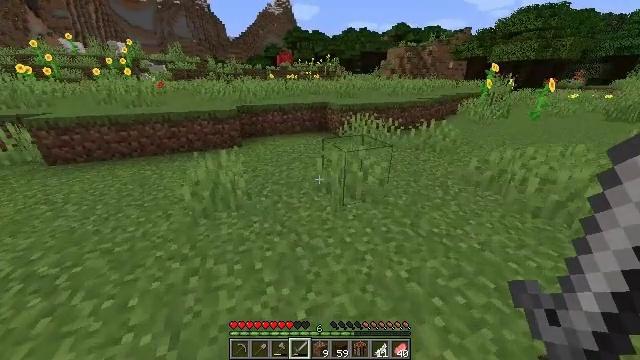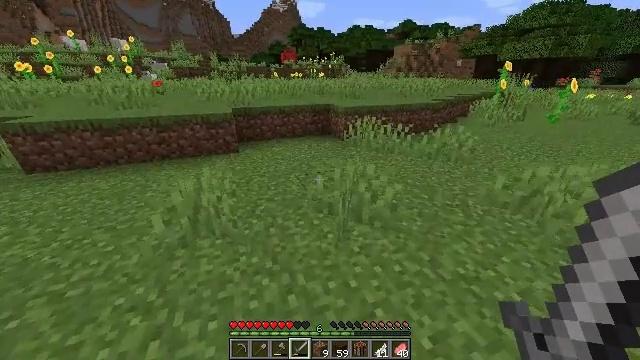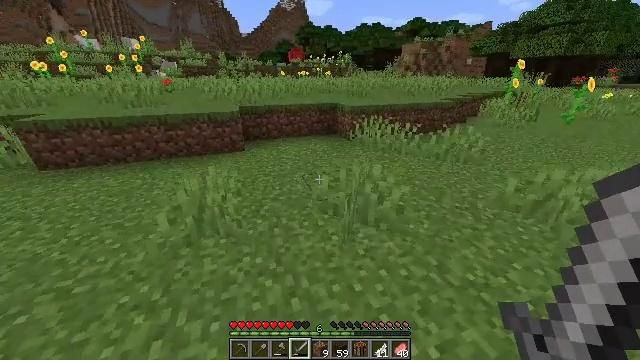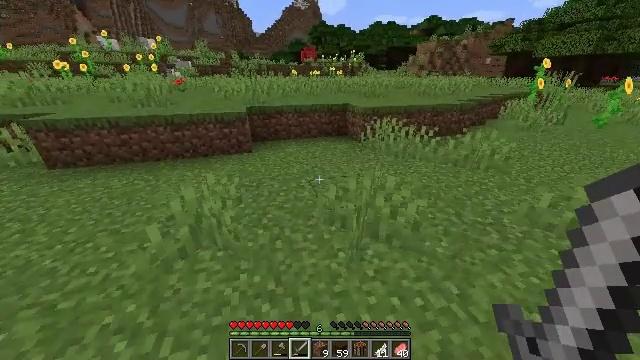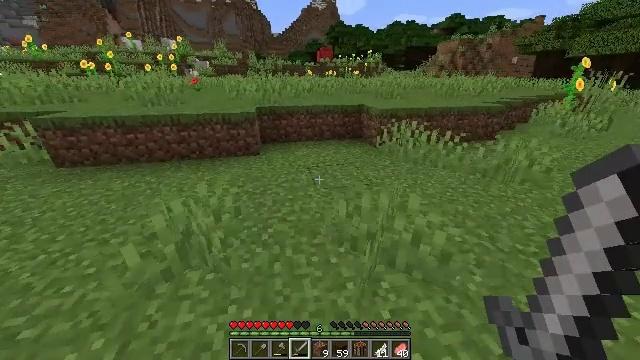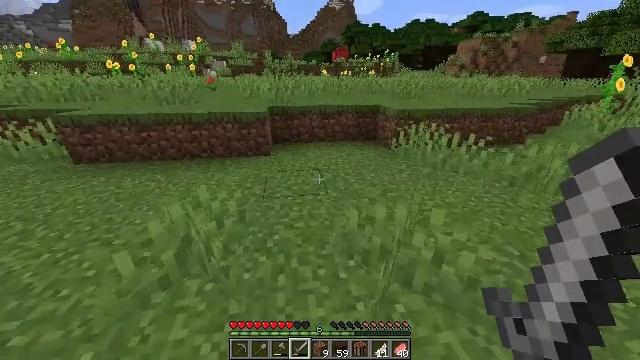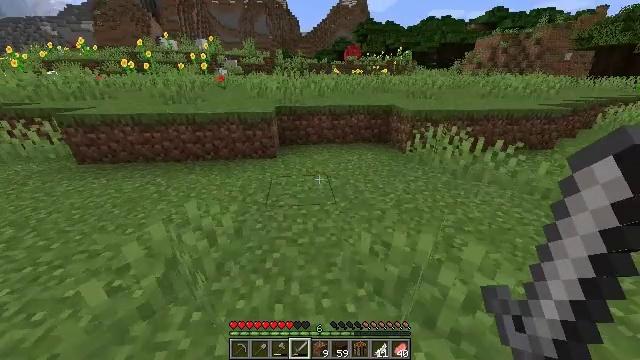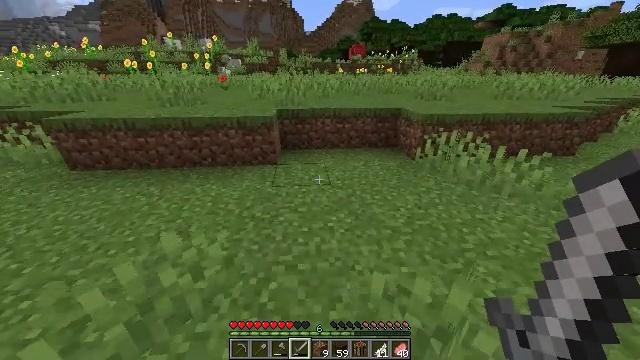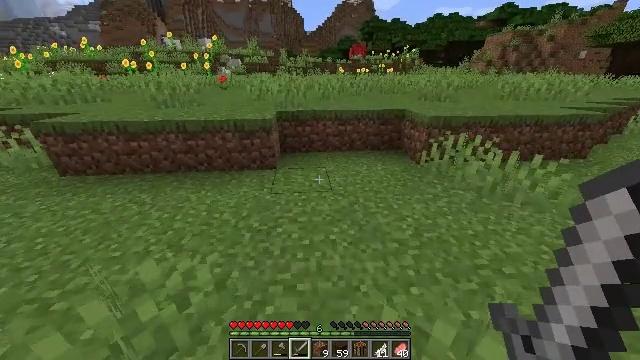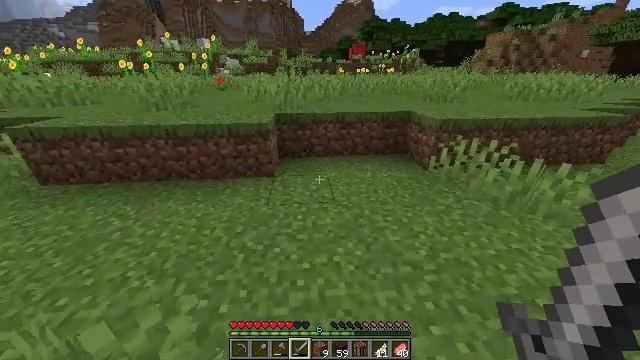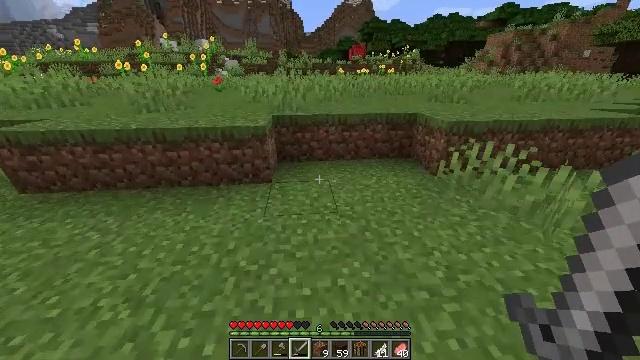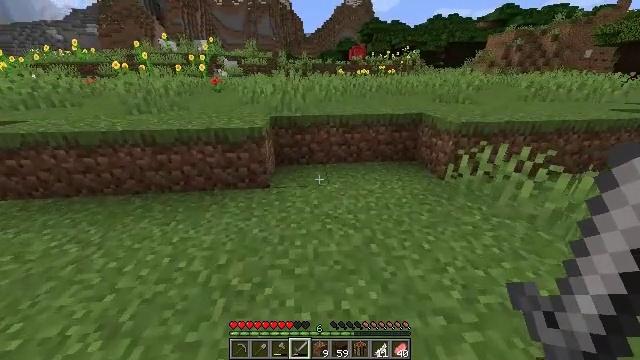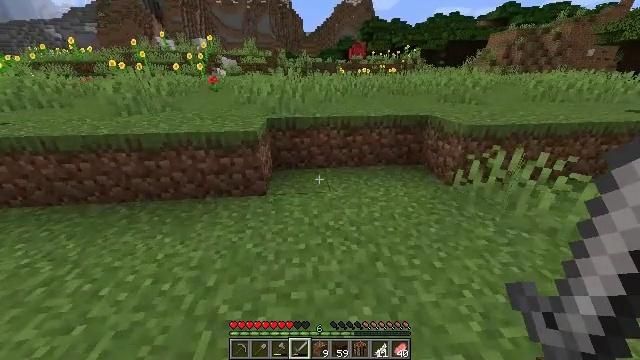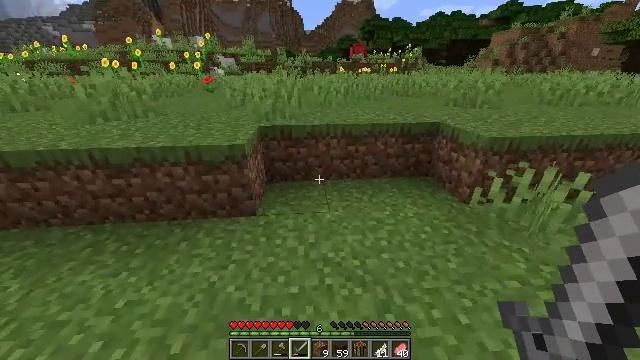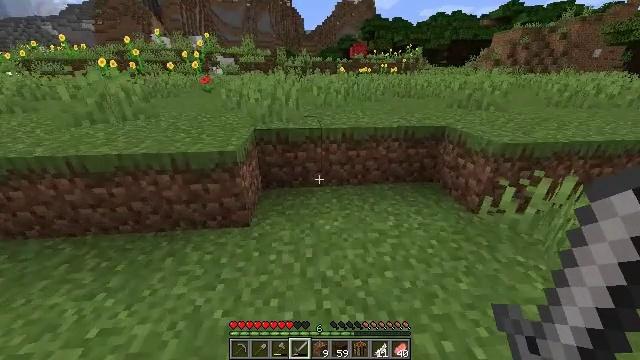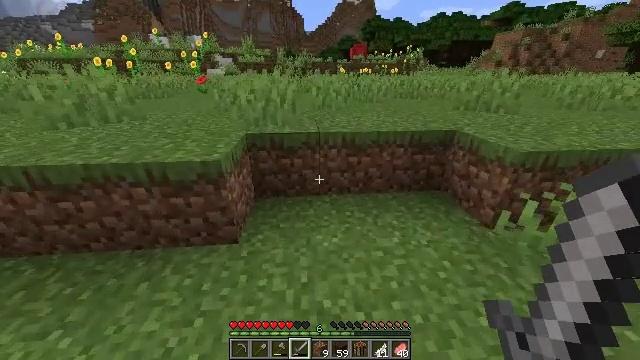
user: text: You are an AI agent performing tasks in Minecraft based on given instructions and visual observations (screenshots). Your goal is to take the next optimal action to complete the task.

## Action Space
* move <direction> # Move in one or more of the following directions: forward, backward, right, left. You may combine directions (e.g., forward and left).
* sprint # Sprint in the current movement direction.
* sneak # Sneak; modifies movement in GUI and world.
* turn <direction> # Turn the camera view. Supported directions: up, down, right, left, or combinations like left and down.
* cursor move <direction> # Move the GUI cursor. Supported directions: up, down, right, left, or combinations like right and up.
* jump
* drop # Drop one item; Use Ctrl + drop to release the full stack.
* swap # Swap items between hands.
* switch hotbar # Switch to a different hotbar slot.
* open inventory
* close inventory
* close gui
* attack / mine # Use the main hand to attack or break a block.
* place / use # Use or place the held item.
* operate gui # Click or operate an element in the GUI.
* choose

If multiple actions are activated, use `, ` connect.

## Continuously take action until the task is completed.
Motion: motion action
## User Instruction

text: Gather a tall sunflower.
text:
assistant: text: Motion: move forward, sprint, turn left
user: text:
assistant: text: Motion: move forward, sprint, turn left
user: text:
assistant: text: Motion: move forward, sprint, turn left
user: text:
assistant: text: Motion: move forward, sprint, turn left
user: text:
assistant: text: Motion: move forward, sprint, turn left
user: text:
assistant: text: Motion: move forward, sprint, turn left
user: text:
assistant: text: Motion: move forward, sprint, turn left
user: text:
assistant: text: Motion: move forward, sprint
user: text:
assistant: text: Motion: move forward, sprint
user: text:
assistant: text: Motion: move forward, sprint
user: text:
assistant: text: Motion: move forward, sprint
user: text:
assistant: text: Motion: move forward, sprint
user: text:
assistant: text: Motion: move forward, sprint
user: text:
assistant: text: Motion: move forward, sprint
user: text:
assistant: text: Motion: move forward, sprint
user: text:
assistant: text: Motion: move forward, sprint
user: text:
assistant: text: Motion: move forward, sprint
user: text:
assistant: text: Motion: move forward, sprint
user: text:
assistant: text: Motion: move forward, sprint, turn left
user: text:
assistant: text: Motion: move forward, sprint, turn left
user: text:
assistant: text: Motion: move forward, sprint, turn left, jump
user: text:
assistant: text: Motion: move forward, sprint, turn left, jump
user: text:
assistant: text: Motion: move forward, sprint, turn left, jump
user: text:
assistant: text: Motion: move forward, sprint, turn left, jump
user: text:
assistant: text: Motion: move forward, sprint, turn left, jump
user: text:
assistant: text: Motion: move forward, sprint, turn left, jump
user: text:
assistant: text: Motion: move forward, sprint, turn left, jump
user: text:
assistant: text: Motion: move forward, sprint, turn left, jump
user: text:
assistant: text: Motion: move forward, sprint, turn left, jump
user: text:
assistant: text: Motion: move forward, sprint, turn left, jump